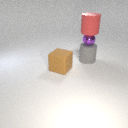
small purple metal sphere below large red rubber cylinder